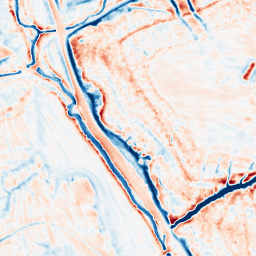
Category: multiscale
Decomposition family: dog_multiscale
Decomposition parameters: sigma_ratio: 1.4
n_scales: 6
base_sigma: 0.5
Upsampling method: bicubic_16x
Upsampling parameters: scale: 16
Upsampling scale: 16